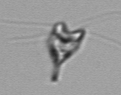
Label: Pyramimonas_longicauda